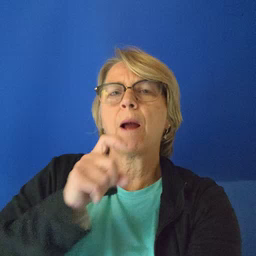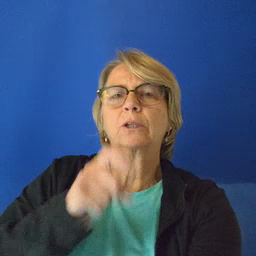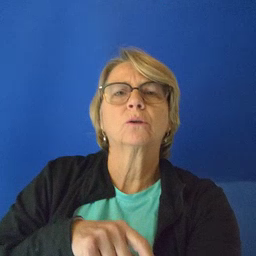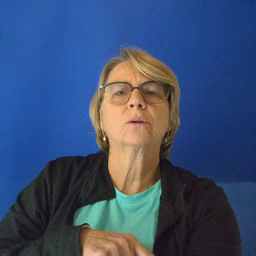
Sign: garbage